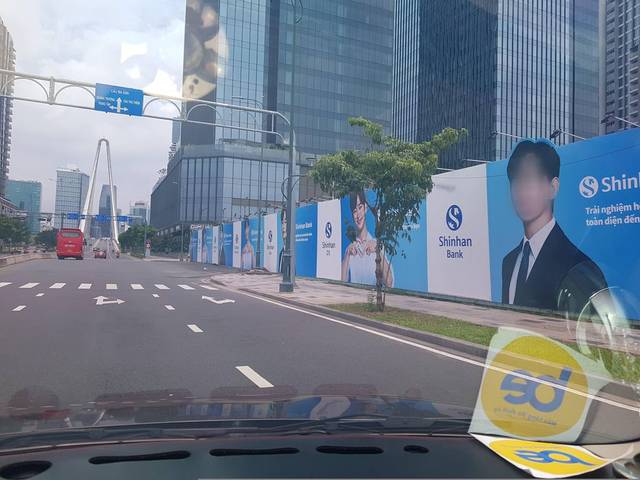
Region: Vietnam
Coordinates: 10.777, 106.715